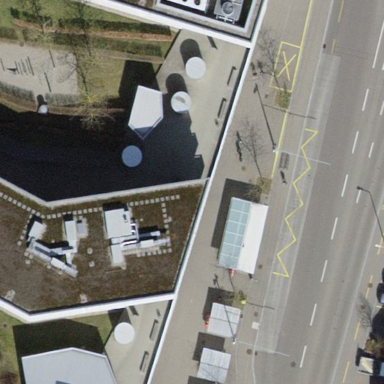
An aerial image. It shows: Building with flat roof.